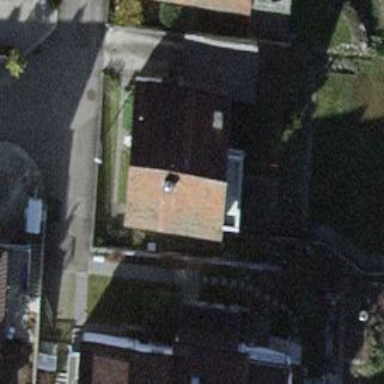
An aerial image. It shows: House with roof tiles.